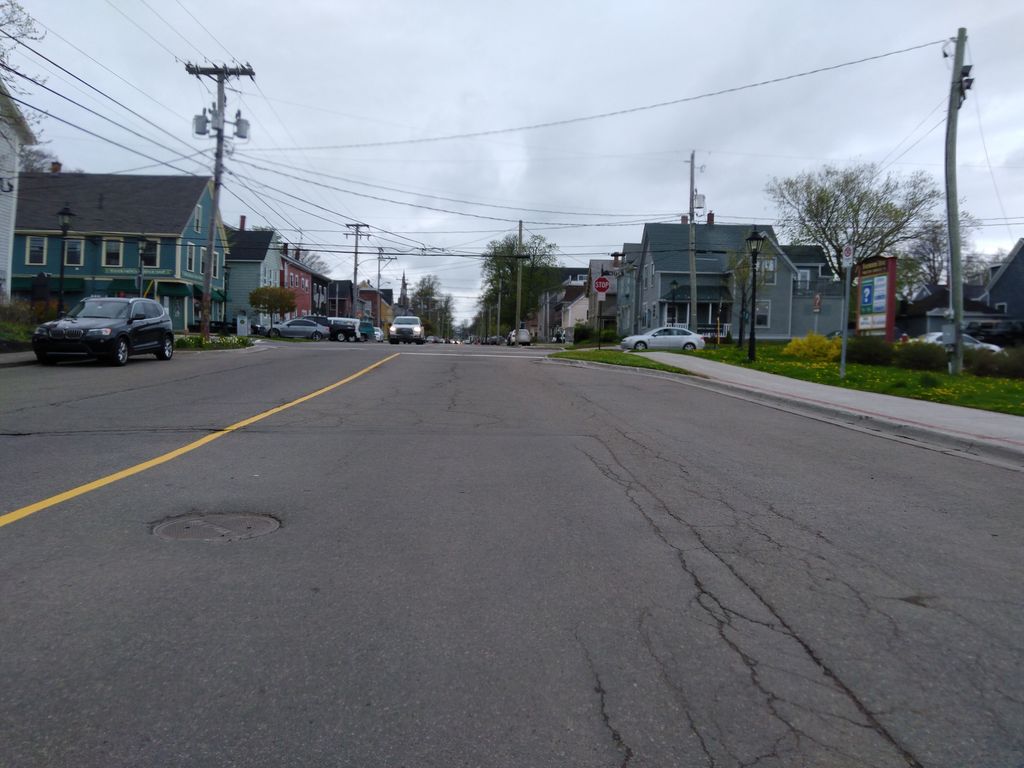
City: charlottetown